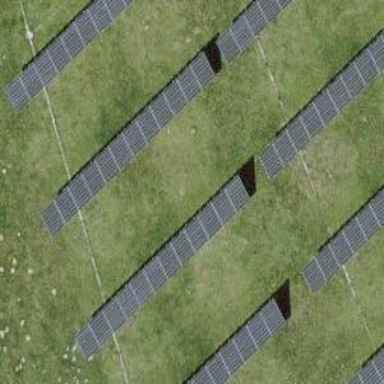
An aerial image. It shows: Solar photovoltaic panel generator.